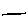
Label: line